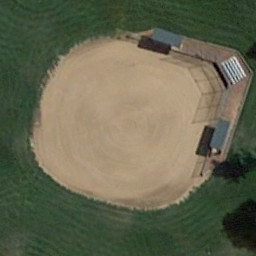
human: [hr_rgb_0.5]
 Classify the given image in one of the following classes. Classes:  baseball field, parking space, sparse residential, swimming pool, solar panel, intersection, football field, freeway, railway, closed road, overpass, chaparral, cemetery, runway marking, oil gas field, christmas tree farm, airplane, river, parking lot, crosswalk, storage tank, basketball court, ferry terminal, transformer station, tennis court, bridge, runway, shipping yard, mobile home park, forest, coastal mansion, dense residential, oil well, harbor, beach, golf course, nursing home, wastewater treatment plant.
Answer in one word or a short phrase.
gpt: baseball field